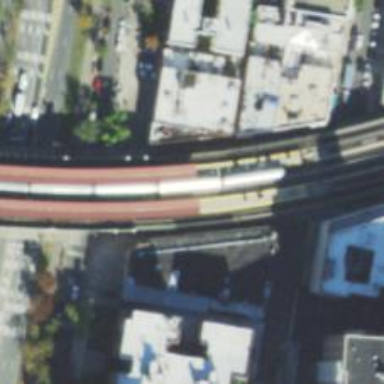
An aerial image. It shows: Beam bridge carrying electrified rail.